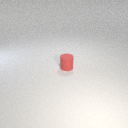
small red rubber cylinder